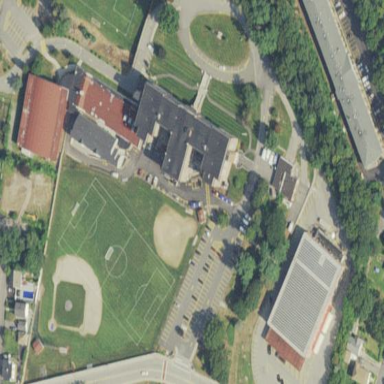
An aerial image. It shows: School.